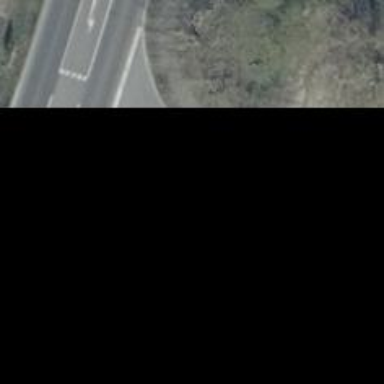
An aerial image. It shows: Road with stop sign.